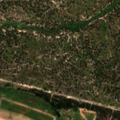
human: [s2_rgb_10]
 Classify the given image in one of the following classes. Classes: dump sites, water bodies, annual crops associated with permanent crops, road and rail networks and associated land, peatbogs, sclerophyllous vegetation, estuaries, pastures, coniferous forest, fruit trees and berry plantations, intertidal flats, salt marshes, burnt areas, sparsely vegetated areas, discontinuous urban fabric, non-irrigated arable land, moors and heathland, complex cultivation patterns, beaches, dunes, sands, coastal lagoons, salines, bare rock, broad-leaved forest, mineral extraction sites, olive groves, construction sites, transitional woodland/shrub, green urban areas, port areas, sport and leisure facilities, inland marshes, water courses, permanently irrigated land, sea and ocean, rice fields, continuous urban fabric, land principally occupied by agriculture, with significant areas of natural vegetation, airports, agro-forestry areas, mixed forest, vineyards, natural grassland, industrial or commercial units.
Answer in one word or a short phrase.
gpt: continuous urban fabric